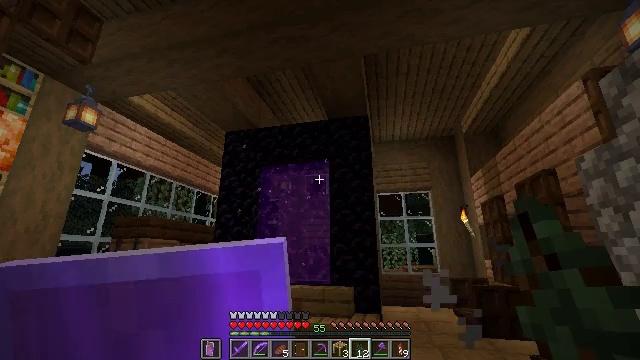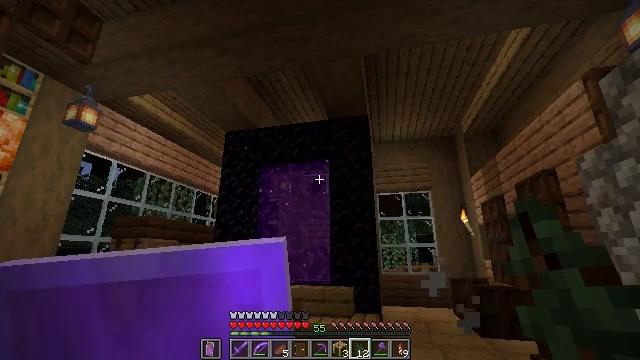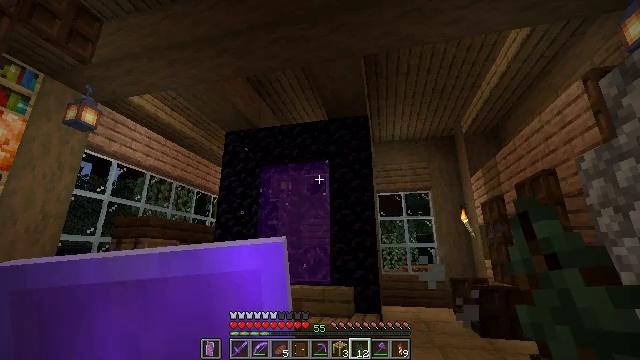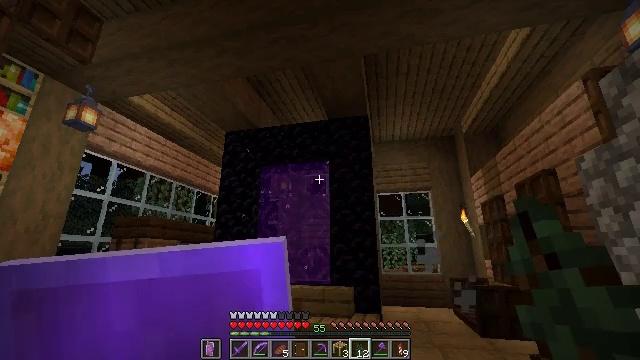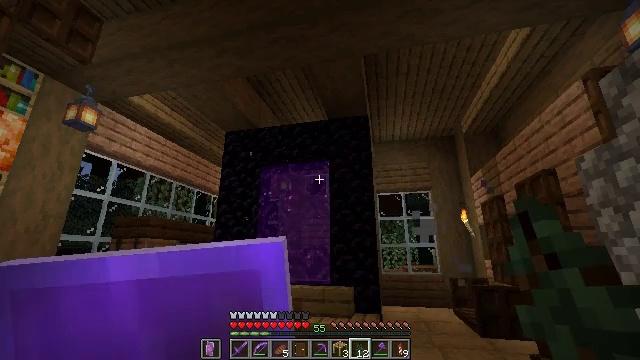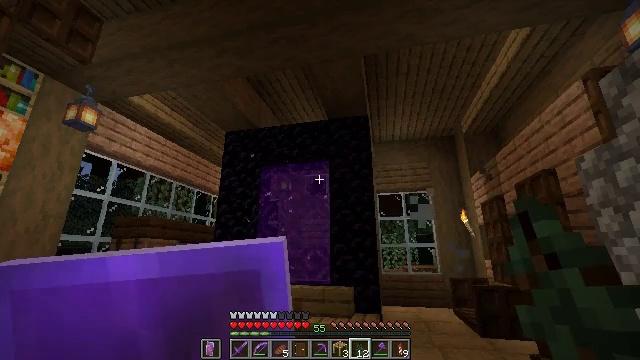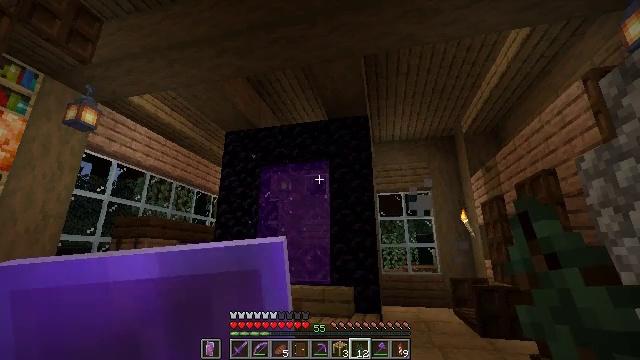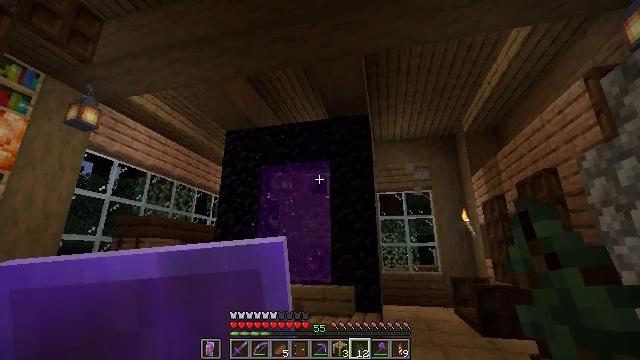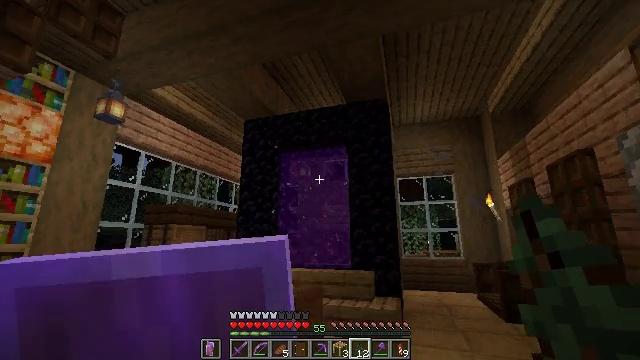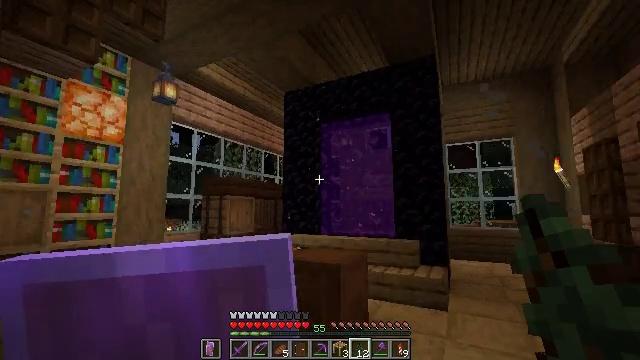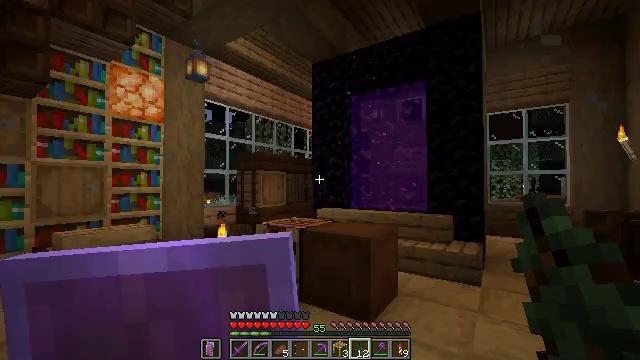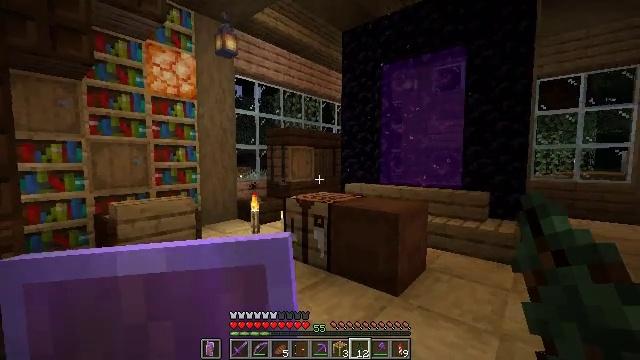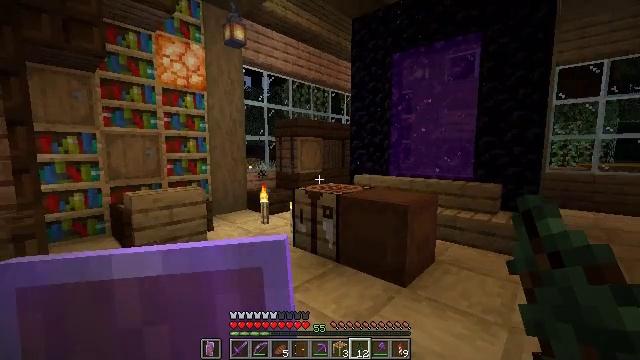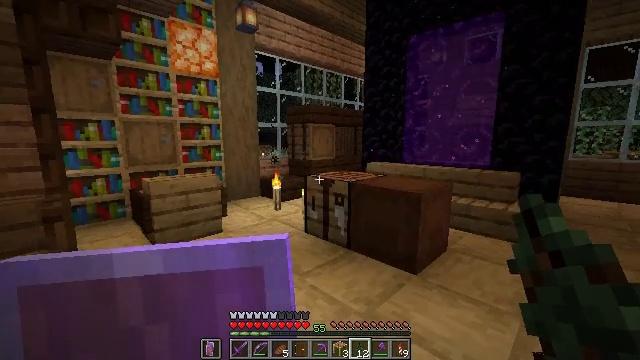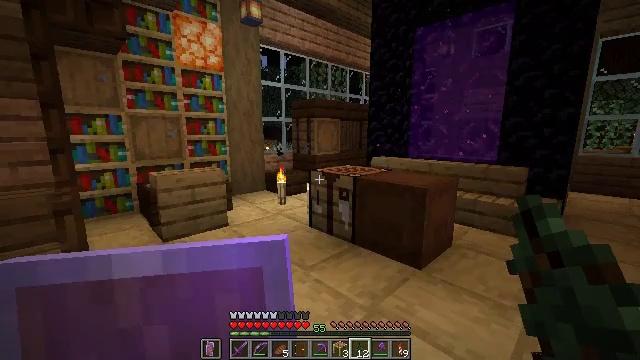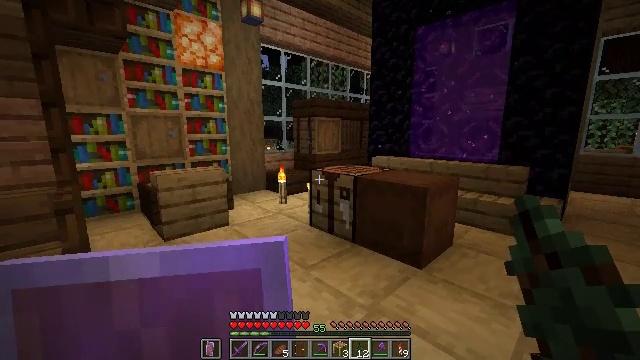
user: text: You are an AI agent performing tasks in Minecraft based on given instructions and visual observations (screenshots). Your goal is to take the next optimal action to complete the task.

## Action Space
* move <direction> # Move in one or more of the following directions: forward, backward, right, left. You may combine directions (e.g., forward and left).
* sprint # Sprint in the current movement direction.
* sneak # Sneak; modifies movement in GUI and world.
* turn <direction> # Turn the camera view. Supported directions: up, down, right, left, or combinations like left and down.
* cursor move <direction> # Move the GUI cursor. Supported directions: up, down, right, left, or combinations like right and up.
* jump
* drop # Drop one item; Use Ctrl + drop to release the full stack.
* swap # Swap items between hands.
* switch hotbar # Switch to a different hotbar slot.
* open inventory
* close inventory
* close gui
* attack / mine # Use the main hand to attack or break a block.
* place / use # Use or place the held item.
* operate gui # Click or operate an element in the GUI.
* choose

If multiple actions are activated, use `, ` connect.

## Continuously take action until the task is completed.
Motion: motion action
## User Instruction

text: Left click to mine the brown shulker box.
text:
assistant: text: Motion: no_op
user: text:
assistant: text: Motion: no_op
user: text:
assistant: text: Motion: no_op
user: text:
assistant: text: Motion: no_op
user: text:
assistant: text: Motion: no_op
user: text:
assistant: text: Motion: no_op
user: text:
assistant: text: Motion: no_op
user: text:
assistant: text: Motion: turn left and down
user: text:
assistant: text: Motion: turn left and down
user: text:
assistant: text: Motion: turn left and down
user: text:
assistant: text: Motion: turn left and down
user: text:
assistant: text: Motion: turn left and down
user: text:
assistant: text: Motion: turn left and down
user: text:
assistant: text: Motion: turn left and down
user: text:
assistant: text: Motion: no_op
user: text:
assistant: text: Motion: no_op
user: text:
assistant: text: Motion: no_op
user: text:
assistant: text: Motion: no_op
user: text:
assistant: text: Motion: no_op
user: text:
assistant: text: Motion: no_op
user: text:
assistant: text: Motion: no_op
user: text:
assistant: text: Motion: no_op
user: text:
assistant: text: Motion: no_op
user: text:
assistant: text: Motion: no_op
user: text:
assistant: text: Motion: move forward
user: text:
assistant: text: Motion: move forward
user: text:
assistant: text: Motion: move forward
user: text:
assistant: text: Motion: move forward
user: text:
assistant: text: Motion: move forward
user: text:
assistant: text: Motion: move forward